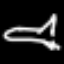
Label: airplane